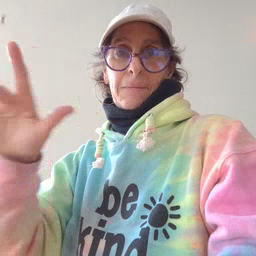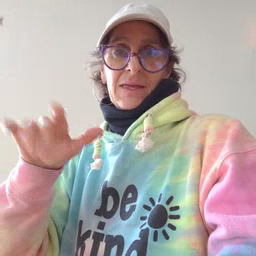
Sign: empty